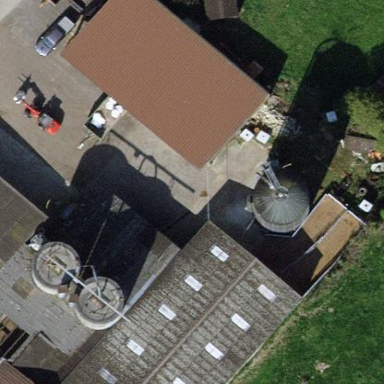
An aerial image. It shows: Farm building.